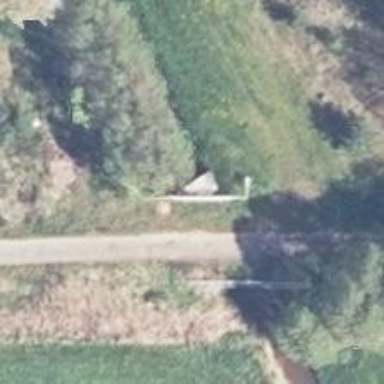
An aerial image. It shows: Culvert tunnel.